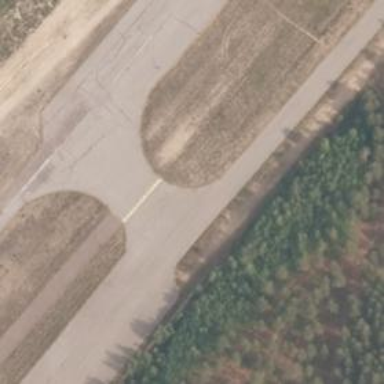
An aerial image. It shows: Asphalt taxiway in the airport.